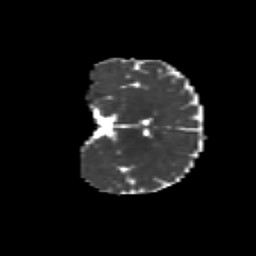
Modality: MD
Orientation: coronal
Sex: female
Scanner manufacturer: siemens
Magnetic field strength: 3 T
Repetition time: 5 s
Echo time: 0.071 s